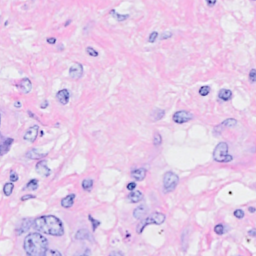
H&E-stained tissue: Breast